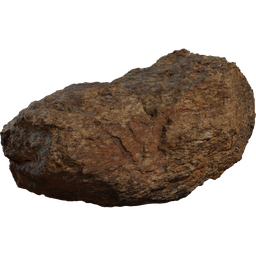
Label: nature